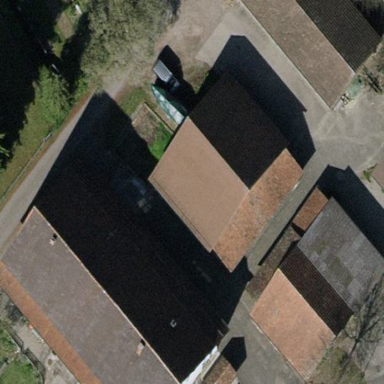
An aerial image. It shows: Barn.